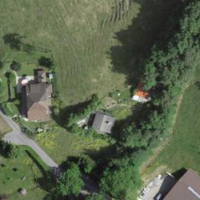
EUNIS habitat code: 24
Species observed at this site:
Lathyrus vernus
Cardamine heptaphylla
Veronica chamaedrys
Ajuga reptans
Cruciata laevipes
Lapsana communis
Acer pseudoplatanus
Plantago media
Galeopsis tetrahit
Leucojum vernum
Aegopodium podagraria